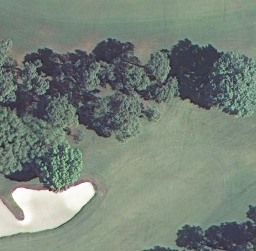
Label: golf course